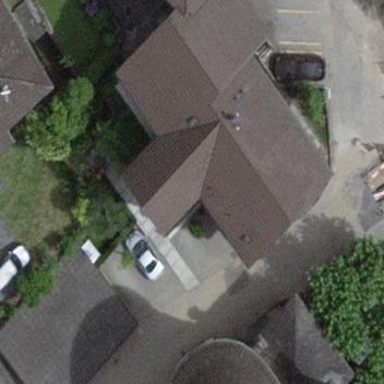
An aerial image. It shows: Building with gabled roof colored brown.